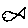
Label: fish